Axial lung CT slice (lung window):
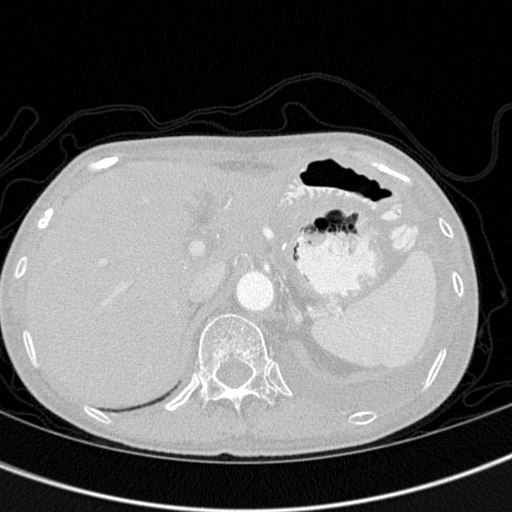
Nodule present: no